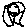
Label: hexagon